Question: I couldn't work out - or find any resources, on how to create the highlighting thing they do on medium.com
To clarify:
When you highlight a selection of words in an article, a little tooltip pops up with the option to tweet or comment on the selection of words you highlighted.
Here's a screenshot:

I have how to achieve this - so I don't have any code to provide (and I can't work it out from the medium.com source)
If you have idea on how to do this - please share
Thanks, Tom
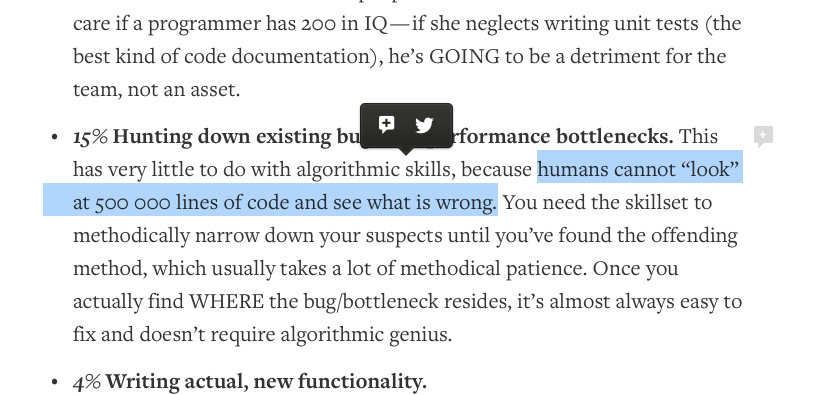
Answer: First step is to get the selection of the user. This can be done with 'window.getSelection()'.
'''
var getSelectedText = function () {
var selectedText = '';
if (window.getSelection()) {
selectedText = window.getSelection();
} else if (document.getSelection()) {
selectedText = document.getSelection();
} else if (document.selection) {
selectedText = document.selection.createRange().text;
}
return selectedText;
};
window.addEventListener('mouseup', function () {
var result = getSelectedText();
// Now you can do whatever you want with your selected text
});
'''
Then you need to create a sticky tooltip on the position of this selection (you can find this by getting the 'element.offsetLeft', 'element.offsetTop' of your element).
Then you need to hook in a commenting system that stores the relationship to the selection (by wrapping the selection with a span and an ID for example and open up the editor.
This is only the basic introduction for what you asked, it's slightly more complex but also depends on what you exactly want to do with it.
Hope it helps!